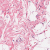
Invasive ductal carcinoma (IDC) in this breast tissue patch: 0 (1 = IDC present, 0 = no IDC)